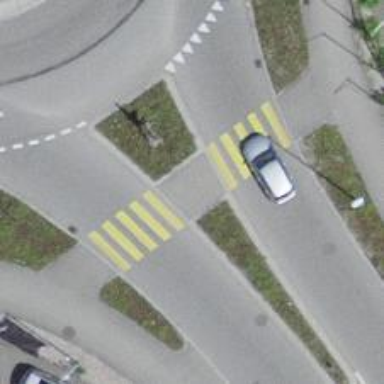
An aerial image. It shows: Marked crossing with pedestrian island.